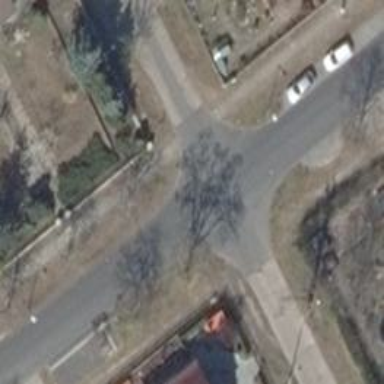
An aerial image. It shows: Residential road with asphalt surface.